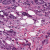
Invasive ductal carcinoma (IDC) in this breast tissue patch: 1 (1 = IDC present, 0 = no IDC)